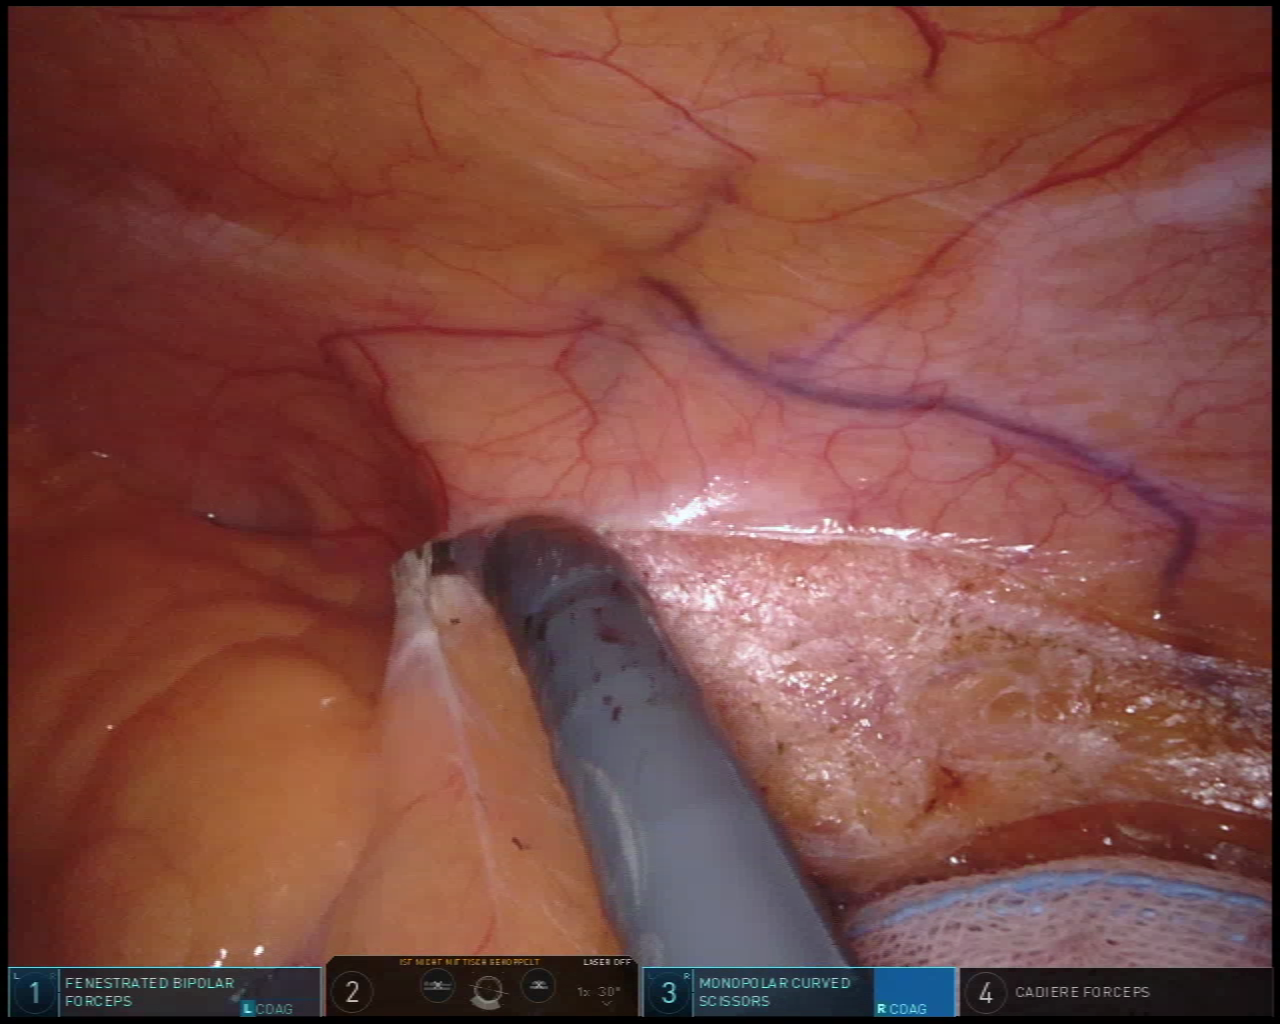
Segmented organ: abdominal_wall
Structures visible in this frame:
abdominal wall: yes
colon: yes
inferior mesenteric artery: no
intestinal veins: no
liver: no
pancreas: no
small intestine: no
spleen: no
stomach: no
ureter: no
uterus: no
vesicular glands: no